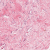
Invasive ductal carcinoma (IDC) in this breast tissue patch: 0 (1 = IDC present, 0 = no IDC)